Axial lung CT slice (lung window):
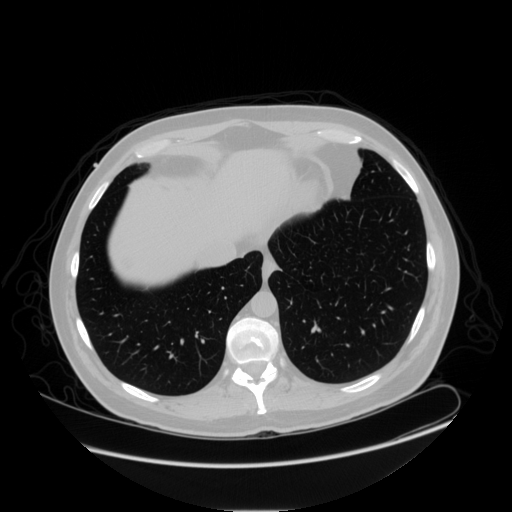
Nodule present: no